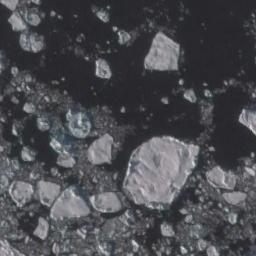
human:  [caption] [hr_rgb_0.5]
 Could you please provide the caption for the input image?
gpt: There are many ice on the black sea .

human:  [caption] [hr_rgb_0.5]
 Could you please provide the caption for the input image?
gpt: Countless ice cubes of various sizes are connected into a loose, Large piece floating on the blue sea .

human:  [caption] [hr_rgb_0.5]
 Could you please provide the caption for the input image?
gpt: There are different shapes of sea ice .

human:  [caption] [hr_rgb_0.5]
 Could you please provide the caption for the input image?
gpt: A lot of floating sea ice of different sizes gathers together .

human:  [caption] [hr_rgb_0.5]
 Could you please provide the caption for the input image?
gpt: There are many pieces of sea ice .